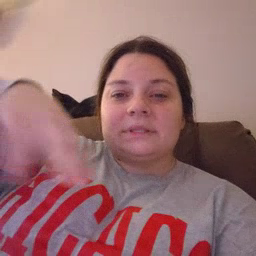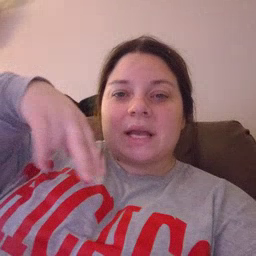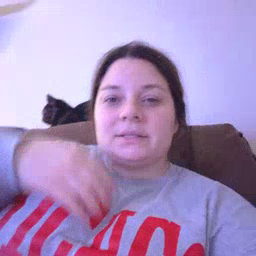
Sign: dance